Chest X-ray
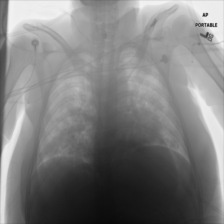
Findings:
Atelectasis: negative
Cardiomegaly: negative
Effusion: negative
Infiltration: negative
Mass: negative
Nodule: negative
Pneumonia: negative
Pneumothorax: negative
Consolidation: negative
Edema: negative
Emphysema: negative
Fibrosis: negative
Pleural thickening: negative
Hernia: negative